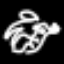
Label: squiggle